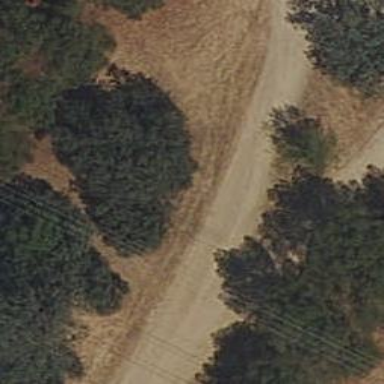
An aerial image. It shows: Footway with compacted grade 2 tracktype.